Brain MRI, t2w sequence, axial 2D slice.
Patient: age 55, sex M, weight 98 kg, height 1.98 m
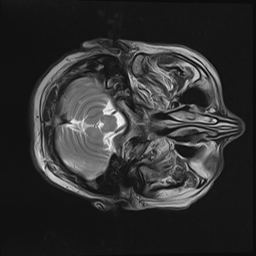